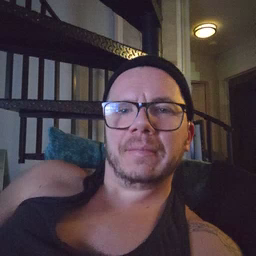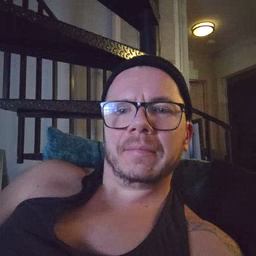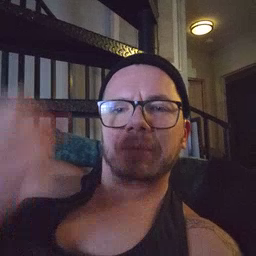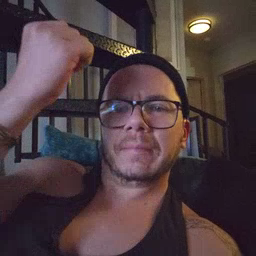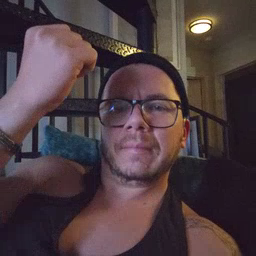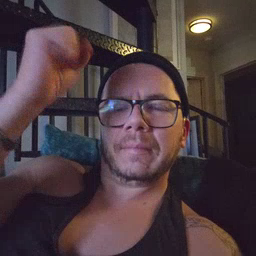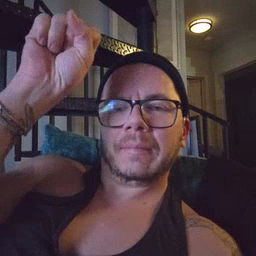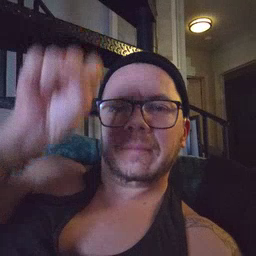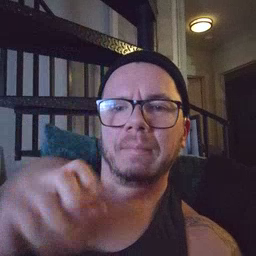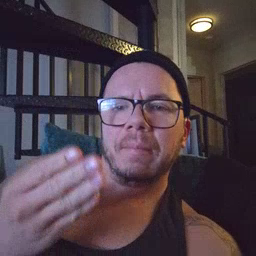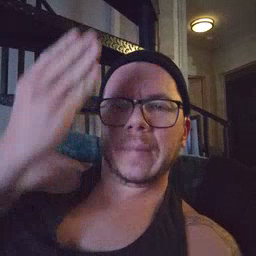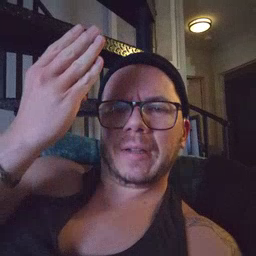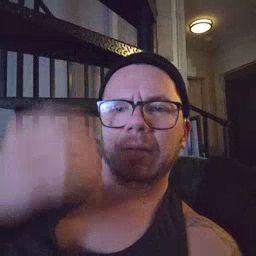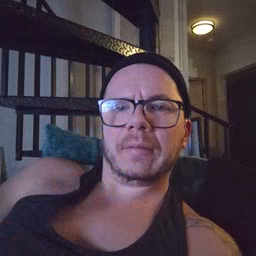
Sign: mitten